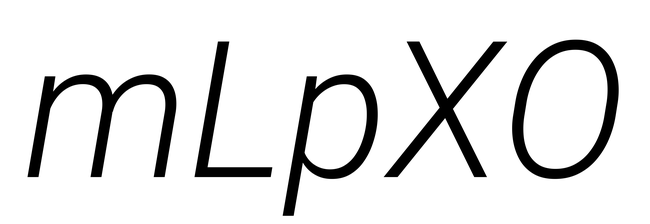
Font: Roboto-Italic_Light_Italic